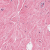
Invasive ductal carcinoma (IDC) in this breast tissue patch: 0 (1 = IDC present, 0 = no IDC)